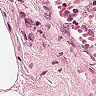
Metastatic tissue present: no